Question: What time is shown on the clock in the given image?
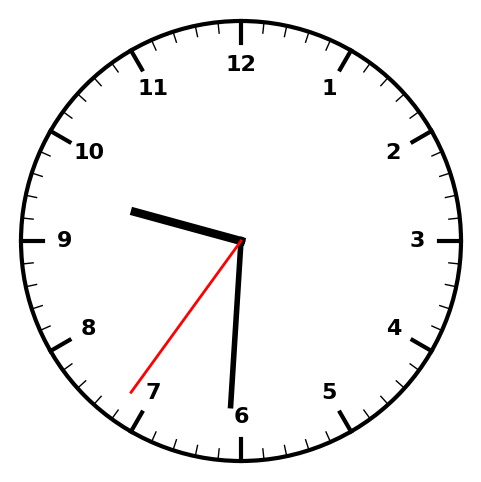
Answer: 09:30:36